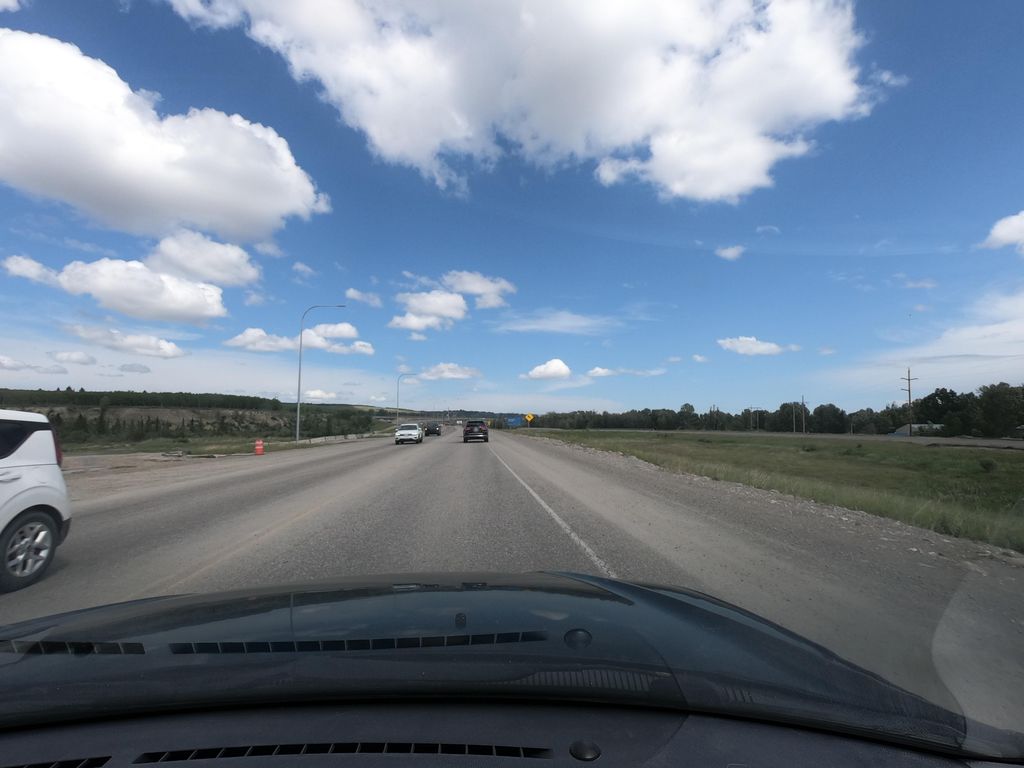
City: calgary